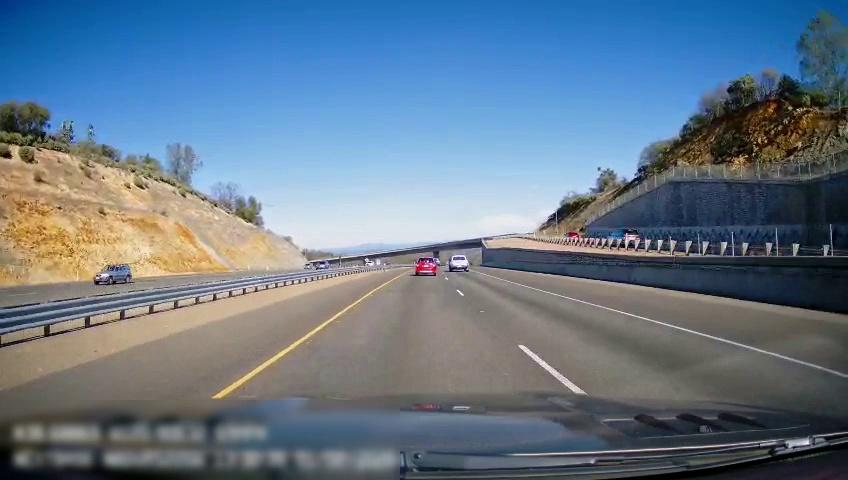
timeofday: Day
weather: Sunny
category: Drivable Space
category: Drivable Space
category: Vehicles | Car
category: Vehicles | Car
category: Vehicles | Truck
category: Vehicles | SUV
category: Vehicles | Car
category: Lanes | Current Lane
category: Lanes | Current Lane
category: Lanes | Alternate Lane